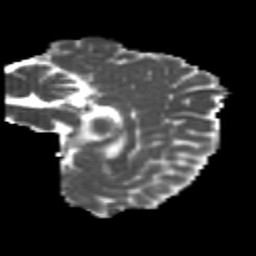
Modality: MD
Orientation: sagittal
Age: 25
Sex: female
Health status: healthy
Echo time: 0.074 s